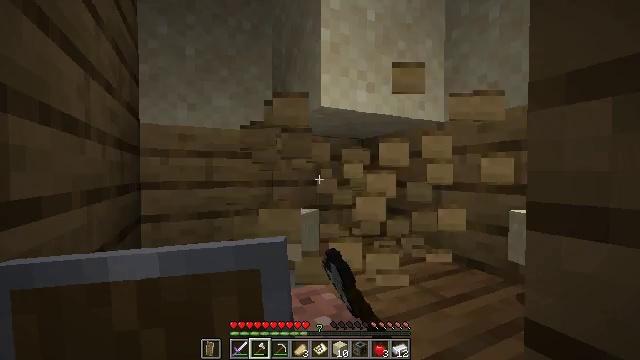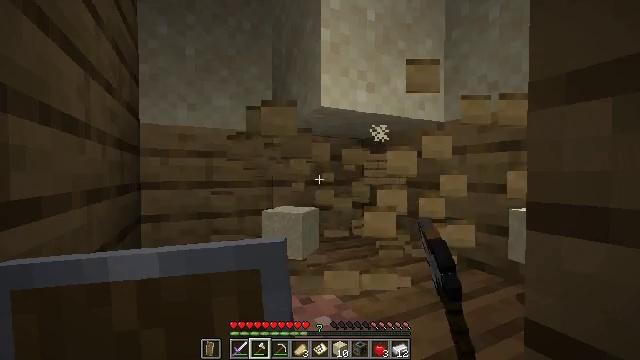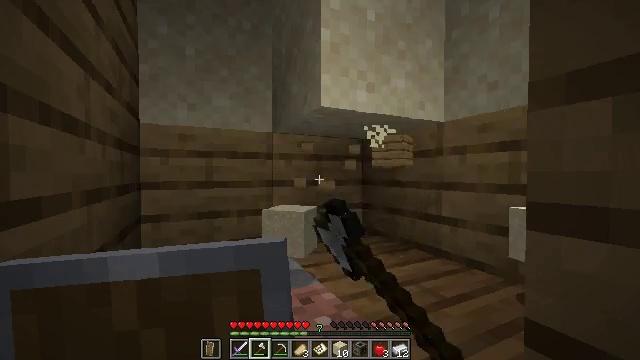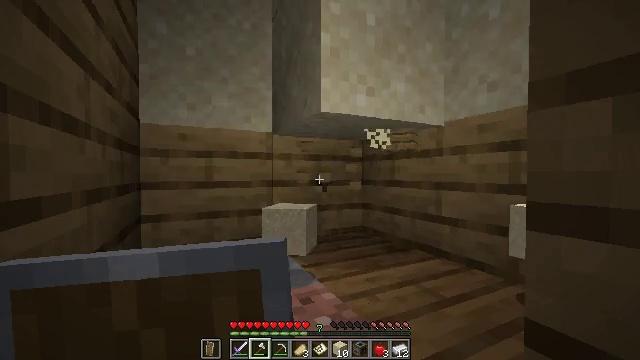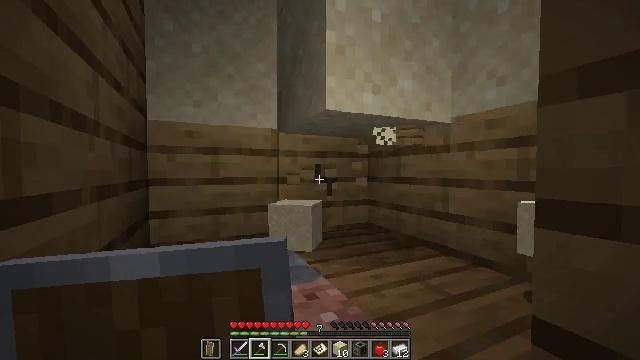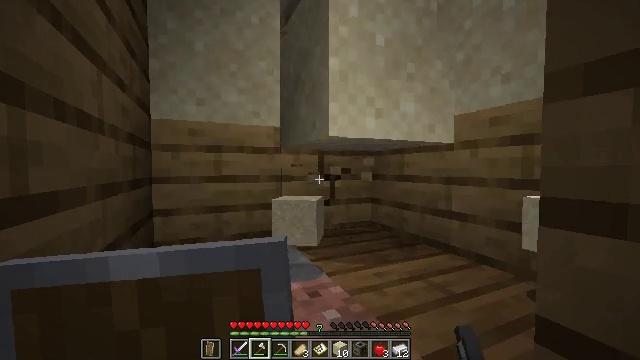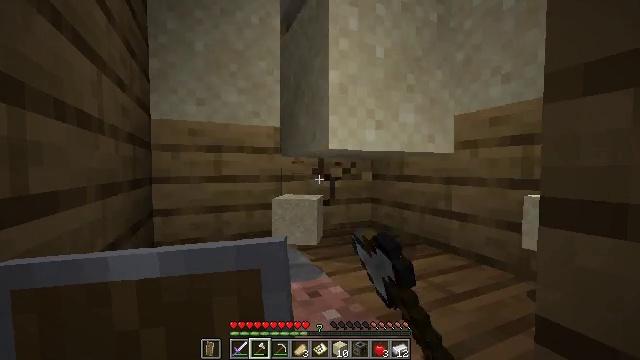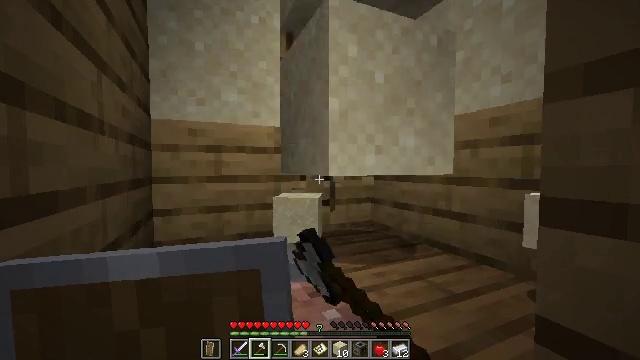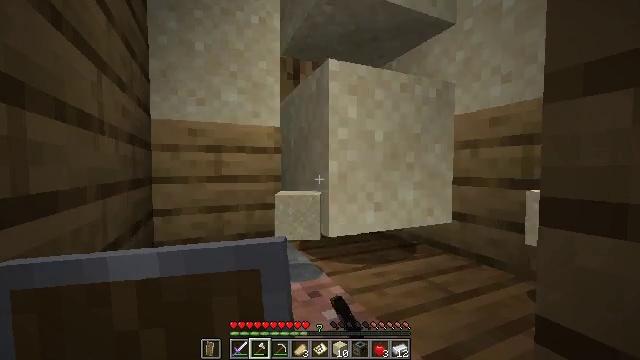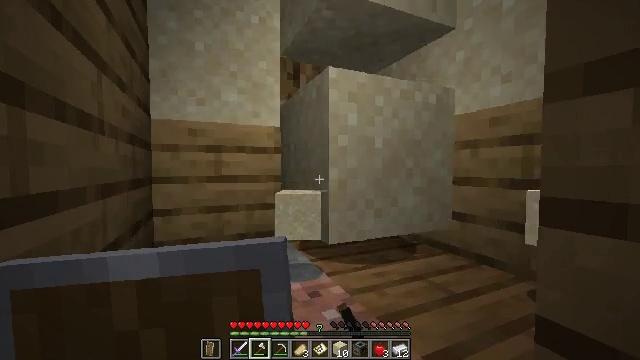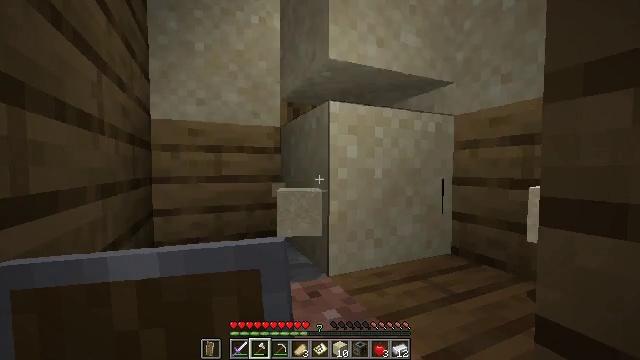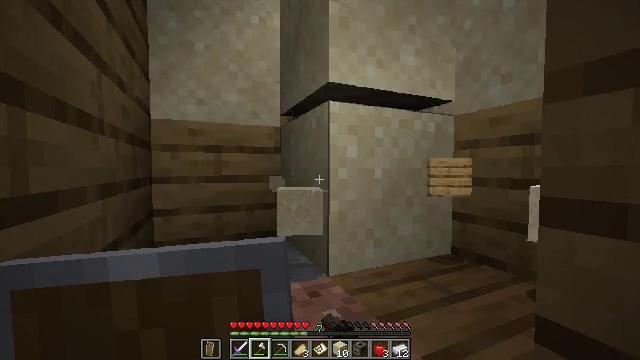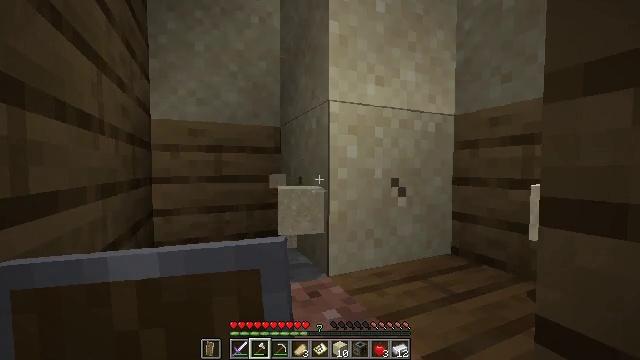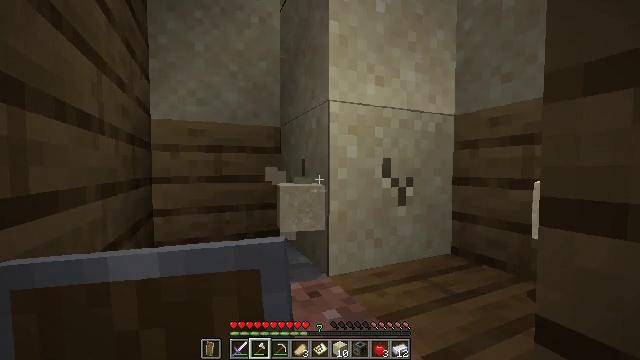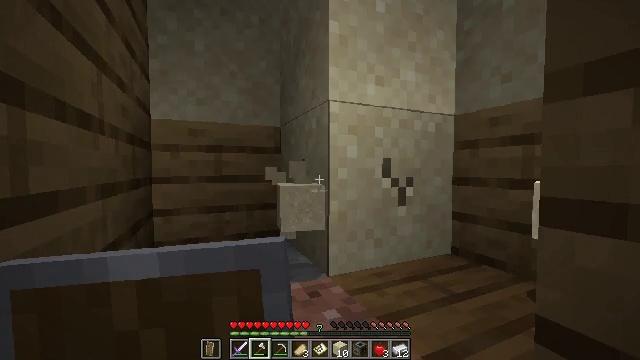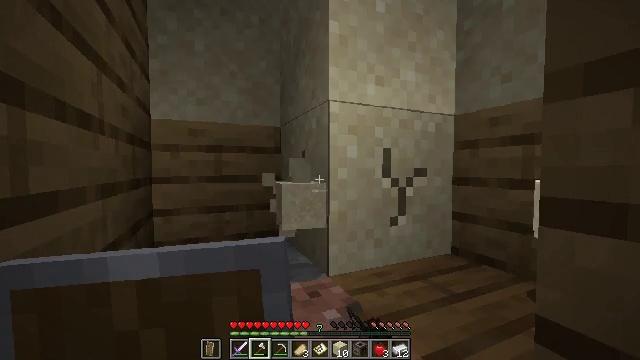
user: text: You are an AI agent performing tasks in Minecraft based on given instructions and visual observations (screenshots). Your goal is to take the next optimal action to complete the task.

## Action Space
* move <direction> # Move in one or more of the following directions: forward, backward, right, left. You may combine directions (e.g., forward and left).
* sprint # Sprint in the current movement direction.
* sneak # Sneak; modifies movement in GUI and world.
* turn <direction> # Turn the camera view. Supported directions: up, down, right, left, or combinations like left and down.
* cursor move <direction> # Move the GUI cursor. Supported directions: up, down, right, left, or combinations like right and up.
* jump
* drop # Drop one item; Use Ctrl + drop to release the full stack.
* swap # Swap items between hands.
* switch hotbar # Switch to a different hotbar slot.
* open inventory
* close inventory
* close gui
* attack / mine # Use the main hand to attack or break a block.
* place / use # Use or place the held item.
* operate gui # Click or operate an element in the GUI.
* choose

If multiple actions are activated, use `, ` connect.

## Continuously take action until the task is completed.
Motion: motion action
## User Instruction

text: Break the sand block.
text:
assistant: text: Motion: attack / mine
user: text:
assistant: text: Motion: attack / mine
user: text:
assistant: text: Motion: attack / mine
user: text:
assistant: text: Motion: turn left, attack / mine
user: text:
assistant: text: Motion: attack / mine
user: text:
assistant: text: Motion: attack / mine
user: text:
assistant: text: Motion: attack / mine
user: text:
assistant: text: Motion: attack / mine
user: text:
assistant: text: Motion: attack / mine
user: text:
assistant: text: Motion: attack / mine
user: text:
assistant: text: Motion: attack / mine
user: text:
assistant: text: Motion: attack / mine
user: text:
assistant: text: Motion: attack / mine
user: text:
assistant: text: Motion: attack / mine
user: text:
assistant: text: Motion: attack / mine
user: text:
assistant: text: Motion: attack / mine
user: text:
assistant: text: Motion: attack / mine
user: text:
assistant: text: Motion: attack / mine
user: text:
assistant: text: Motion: turn up, attack / mine
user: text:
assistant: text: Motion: move right, turn right and up, attack / mine
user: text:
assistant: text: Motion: move right, turn right and up
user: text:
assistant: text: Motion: move right, turn up
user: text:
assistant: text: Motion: move right, turn left and up
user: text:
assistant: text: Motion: move right, turn left
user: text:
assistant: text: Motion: turn left and down
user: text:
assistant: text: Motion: turn left and down, attack / mine
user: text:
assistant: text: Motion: turn left and down, attack / mine
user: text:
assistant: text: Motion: turn left and down, attack / mine
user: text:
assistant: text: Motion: turn left and down, attack / mine
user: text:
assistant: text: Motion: turn down, attack / mine